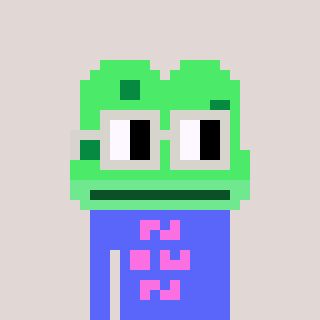
a pixel art character with square light gray glasses, a frog-shaped head and a purple-colored body on a warm background